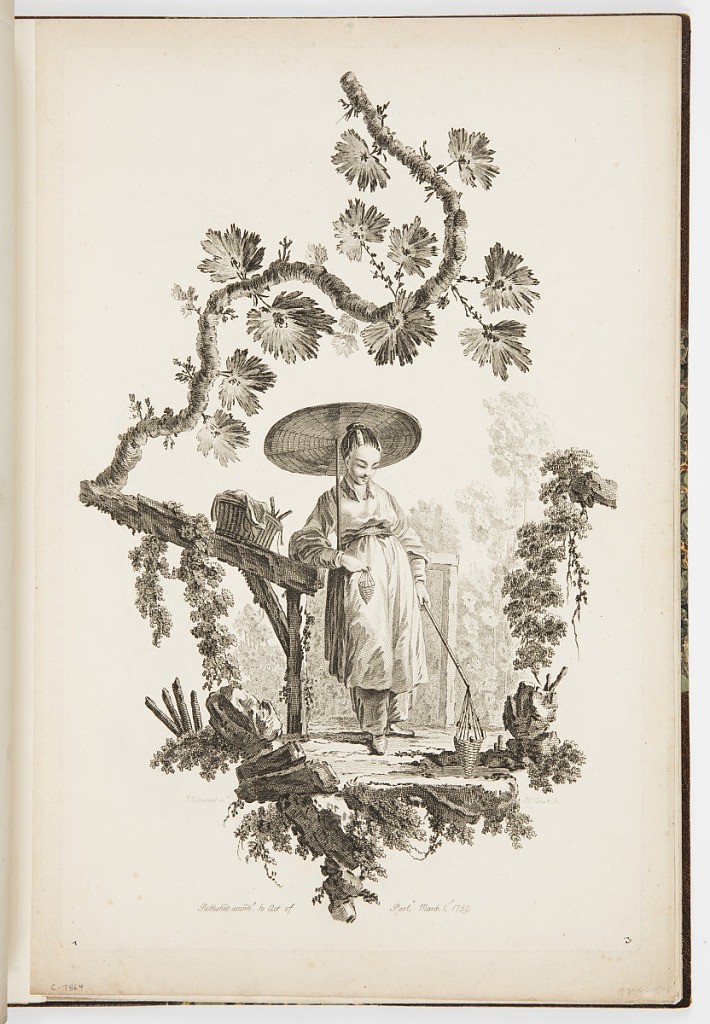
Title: A Woman with a Parasol
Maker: Jean-Baptiste Pillement, French, 1728–1808
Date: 1759
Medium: Etching on laid paper
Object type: Bound print
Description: A chinoiserie-style print from a series of allegorical representations of the twelve months of the year. A female figure stands in a landscape, framed by trees, plants, leaves and rocks. She leans against a wooden post, with a basket beside her, holding a parasol and a long stick with a hanging basket. The plate is numbered and signed.